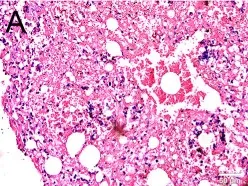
Post-operative histological examination with hematoxylin-eosin staining showing the proliferation of fibrous tissue in cyst wall.
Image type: pathology (h&e)